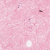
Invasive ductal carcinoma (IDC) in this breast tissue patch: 0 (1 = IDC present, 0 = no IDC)